Field crop: maize
Growth stage: 2
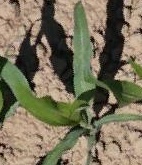
Species: maize